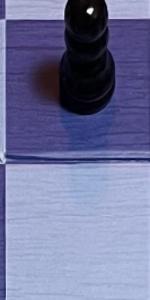
Label: Empty